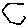
Label: hexagon